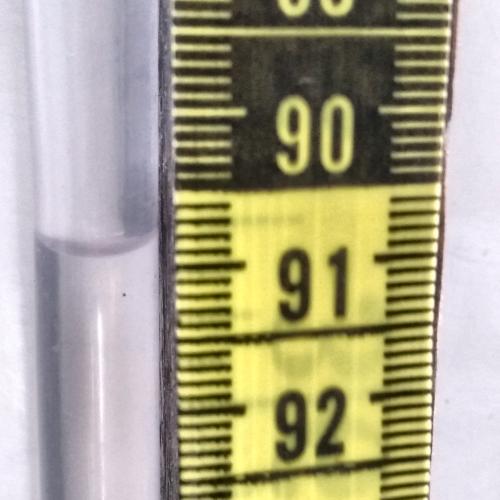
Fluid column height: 90.9 cm